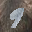
Label: 9